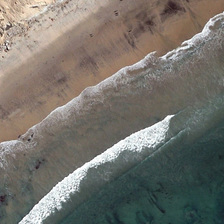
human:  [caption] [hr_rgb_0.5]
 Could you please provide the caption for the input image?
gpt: yellow beach is next to a piece of green ocean with white waves .

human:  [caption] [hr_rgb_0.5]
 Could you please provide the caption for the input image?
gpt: yellow beach is next to a piece of green ocean with white waves .

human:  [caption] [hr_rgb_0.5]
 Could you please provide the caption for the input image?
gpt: the beach is brown and the water is green .

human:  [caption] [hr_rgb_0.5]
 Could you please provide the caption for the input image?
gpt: this is a beach with deep green water .

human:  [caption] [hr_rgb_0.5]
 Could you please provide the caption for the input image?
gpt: this is a beach with deep green water .